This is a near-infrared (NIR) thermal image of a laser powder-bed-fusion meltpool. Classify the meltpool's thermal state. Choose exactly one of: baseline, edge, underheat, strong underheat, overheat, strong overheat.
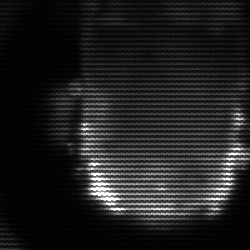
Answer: baseline